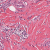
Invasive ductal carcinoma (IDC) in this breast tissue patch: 0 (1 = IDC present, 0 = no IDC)